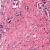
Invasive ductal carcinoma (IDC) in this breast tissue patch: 1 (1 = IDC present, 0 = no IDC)